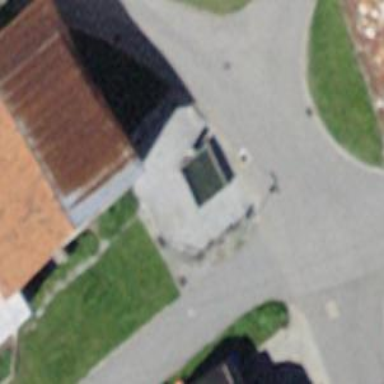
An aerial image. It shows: Beautiful fountain.